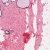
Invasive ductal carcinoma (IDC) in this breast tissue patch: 0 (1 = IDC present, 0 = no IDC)